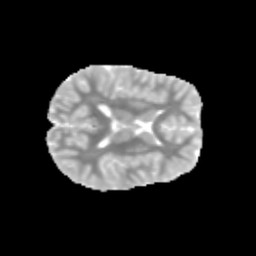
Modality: MD
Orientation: axial
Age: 9
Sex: female
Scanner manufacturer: siemens
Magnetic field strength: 3 T
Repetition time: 3.8 s
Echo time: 0.07 s